Question: I run node with
'''
node --debug app
OR
node --debug-brk app
'''
it responds
'''
debugger listening on port 5858
Express server listening on port 1338
'''
I now start node-inspector
'''
node-inspector --web-port=5859
'''
It responds with
'''
Node Inspector v0.3.2
info - socket.io started
Visit http://127.0.0.1:5859/debug?port=5858 to start debugging.
'''
Open chrome and go to
'''
http://127.0.0.1:5859/debug?port=5858
'''
Console logs the following

Using TCPview, it shows node is listening to port 5858 but it has no established connection.
When the connection is attempted this message appears on the node console
'''
}Content-Length: 108
'''
Nothing else.
I then tried to get the debugger to run on a different port:
'''
node --debug=5000 app
node-inspector --debug-port=5000 --web-port=5859
'''
but node-inspector would not connect
EDIT:
Well the error is not with node. I installed the Eclipse node environment and was able to debug. Decided to give node-inspector the benefit of the doubt and reinstall.
'''
npm uninstall node-inspector
npm WARN uninstall not installed in C:\Program Files
odejs
ode_modules: "node-inspector"
'''
re-installed node
re-installed chrome
No luck same problem.
So Eclipse it is.
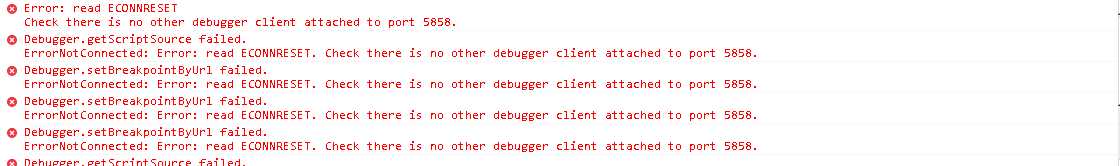
Answer: With your first attempt, you're telling node-inspector to try to connect to the debugger on 5859 (not default), then telling node debugger to listen on the default 5858.
Start node: 'node --debug-brk app.js' and it will run the debugger on 5858.
Start node-inspector: 'node-inspector' and it will try to connect to 5858.
Open your browser to the provided url to access the web interface and the browser should load up the sources panel and execution should be halted on the very first line of your app.
In your second attempt, your approach looks okay, and having used node-inspector for a year (presently struggling with 0.12.3), I'd say it was likely node-inspector causing the issue there.